Interaction volume radius: 5 \u00c5
Interaction volume height: 10 \u00c5
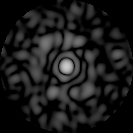
Disorder parameter: 0.8434